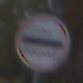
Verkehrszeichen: Zollstelle
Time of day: MorningAfternoon
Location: Outdoor (Urban)
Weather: Overcast
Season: NotSpecified
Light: Natural